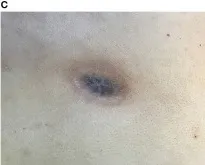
Tumor response to treatment. After. HDLRT on October 18th. (Permission by Radiation Research to extract from Figure 3 in Wu X et al. . 2021 Radiation Research Society).
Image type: medical_photograph (skin_photograph)